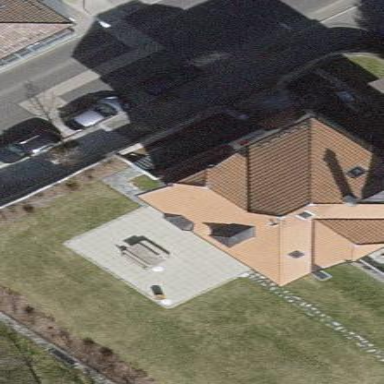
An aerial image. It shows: Garages with flat grass roofs.